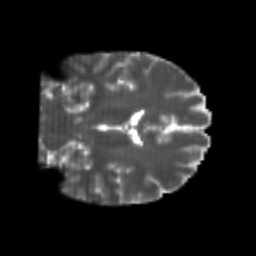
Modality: T2w
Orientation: coronal
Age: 22
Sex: female
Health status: healthy
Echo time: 0.074 s